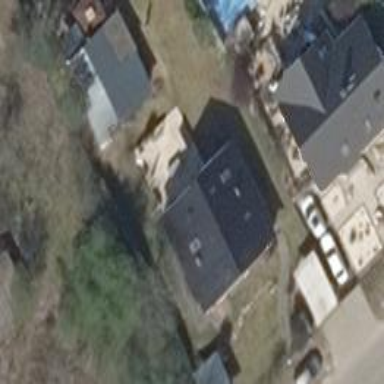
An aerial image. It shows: Detached building with gabled roof.